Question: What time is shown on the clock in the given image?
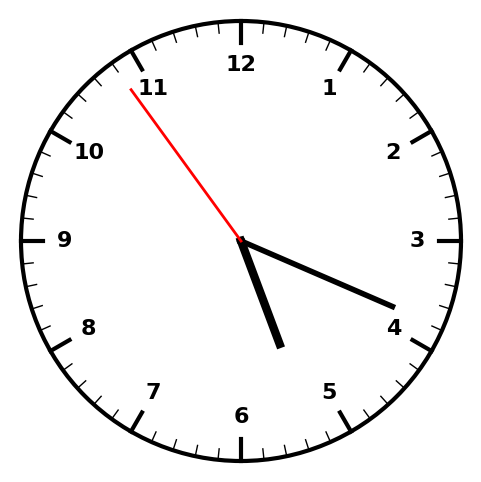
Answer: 05:18:54